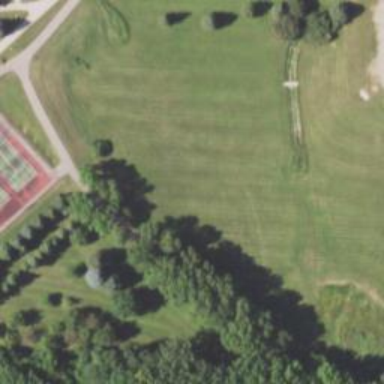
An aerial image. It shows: Disc golf basket.